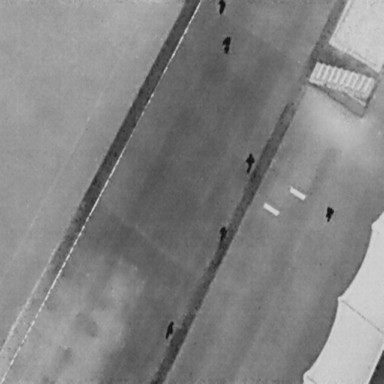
There are six People in the infrared image.